Question: I've got these boxes that pop up that's fine its when the screen size reduces they start overlapping each other. I would like to keep constant spacing between the boxes and stop text from running out the box is this possible?
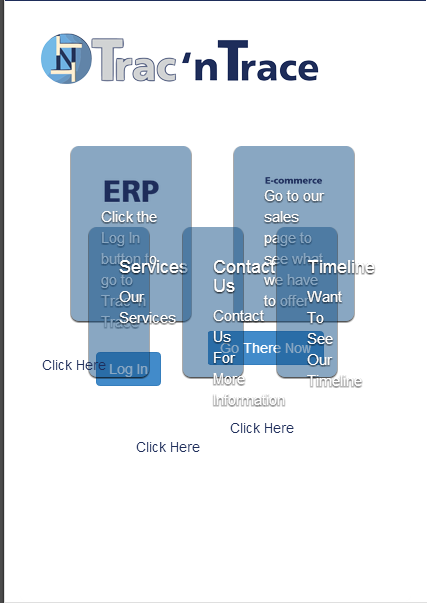
Answer: You have to use the 'min-width' CSS Property to prevent overlapping.
'''
#abc, .abc{
min-width:800px;
}
'''
> The min-width property allow authors to constrain content widths to a certain range.
<URL>
What the above example does is that if your window for instance reaches a minimum width of 800px, it gives you a horizontal scrollbar at the bottom which fits your content to a minimum range of 800px.
Hope this helps.